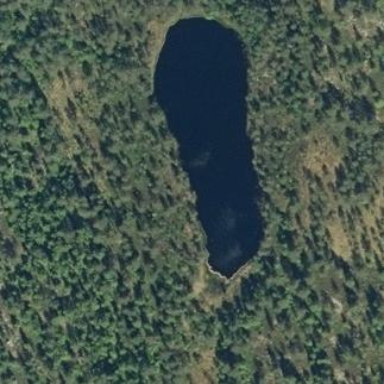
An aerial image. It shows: Serene lake.